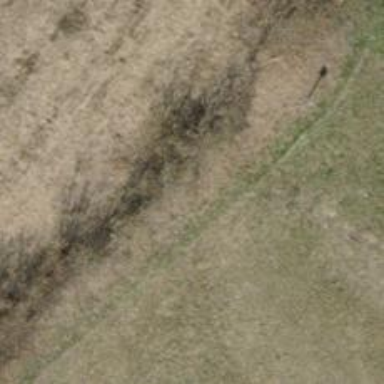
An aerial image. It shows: Unpaved path.